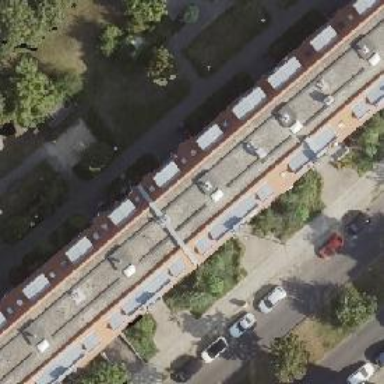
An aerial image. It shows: Apartment building with double saltbox roof shape.